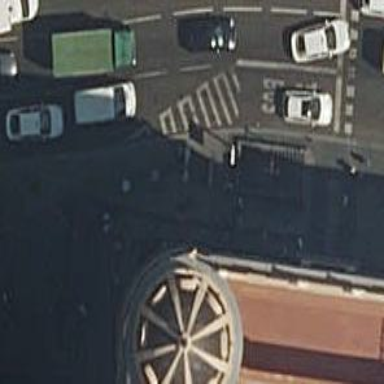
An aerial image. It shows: Subway entrance.